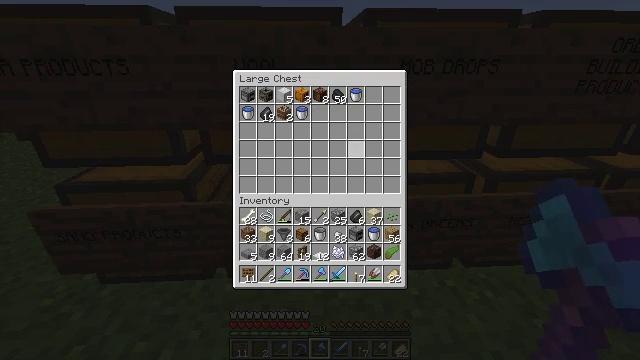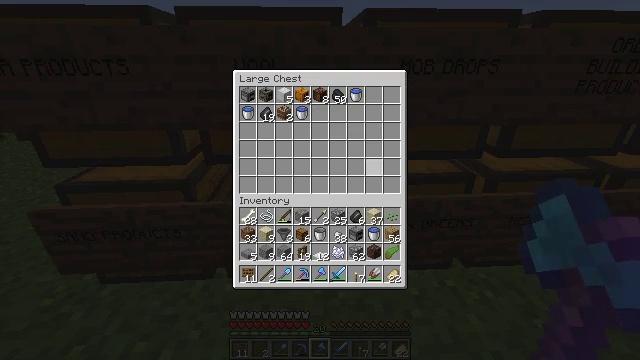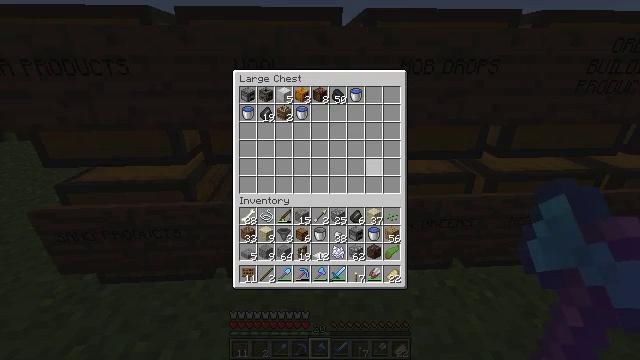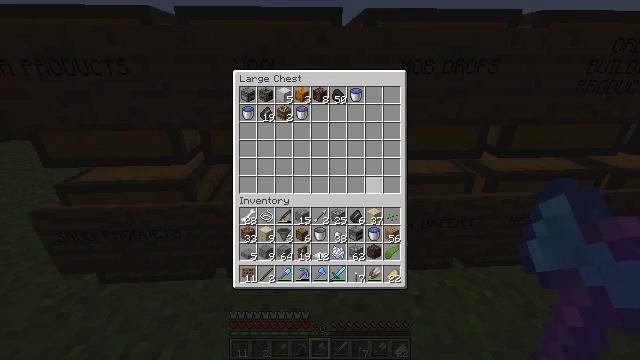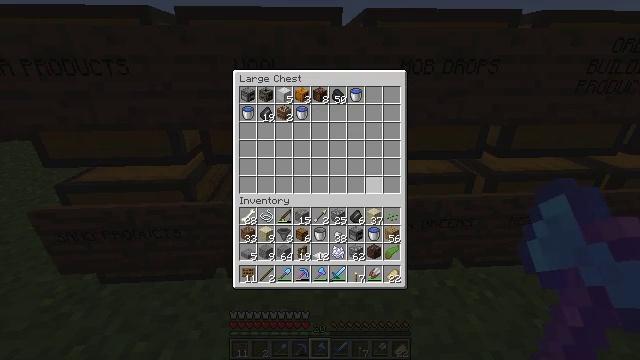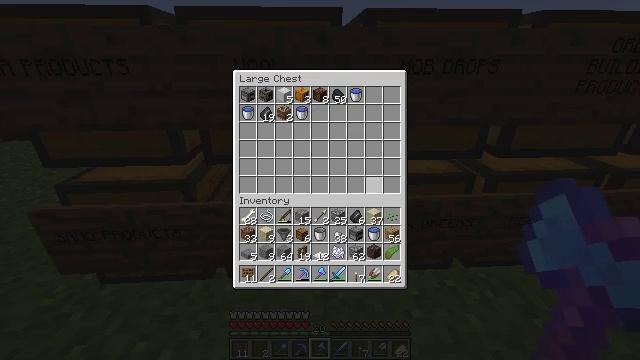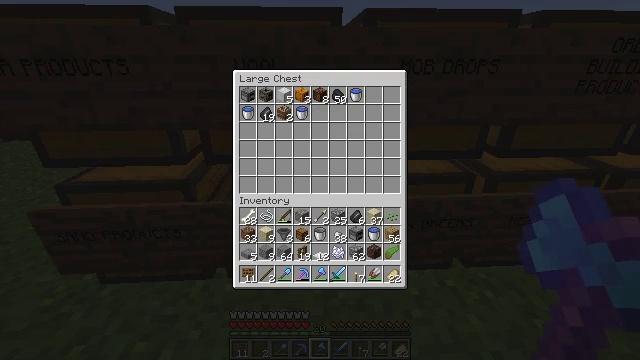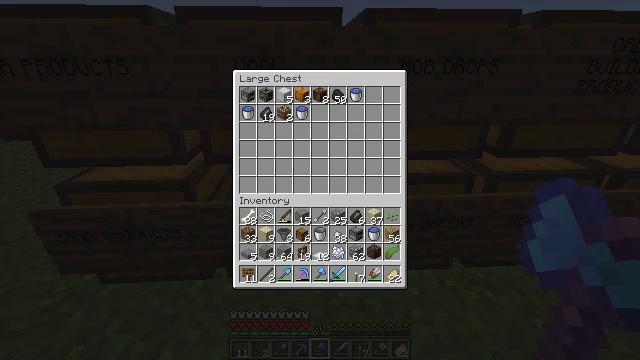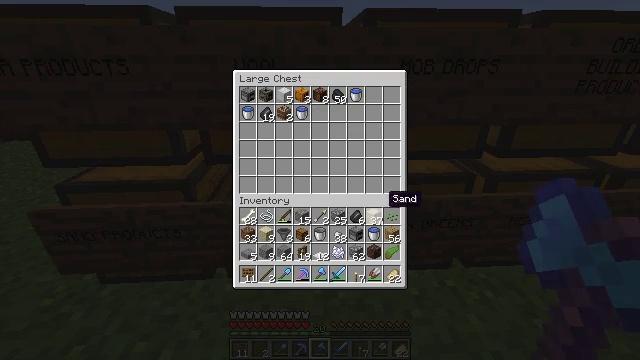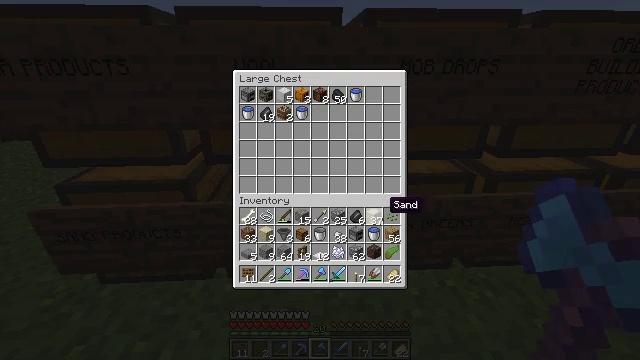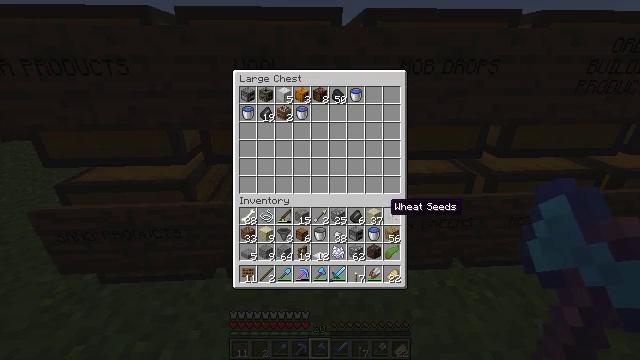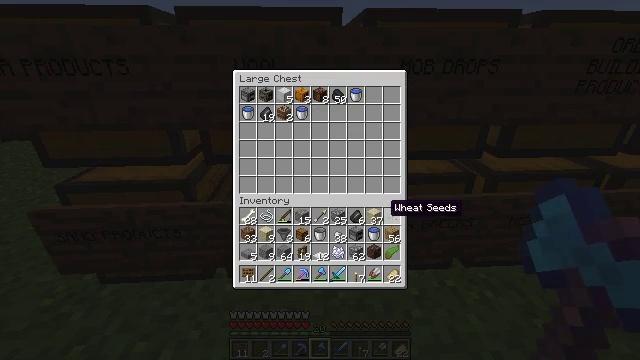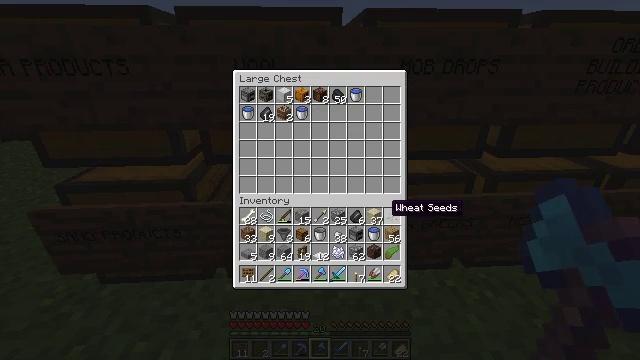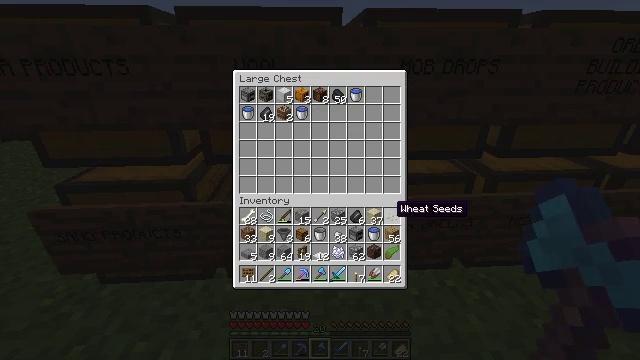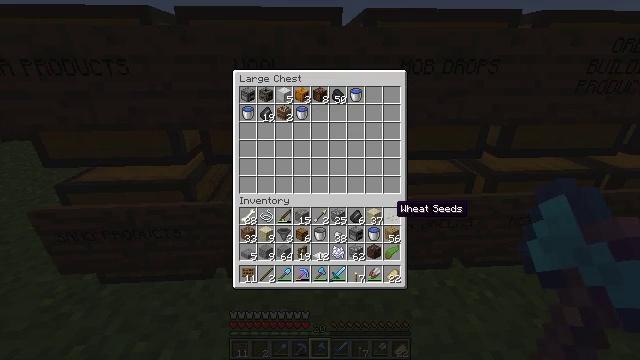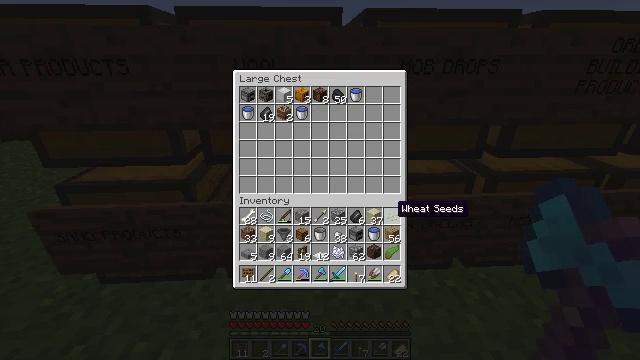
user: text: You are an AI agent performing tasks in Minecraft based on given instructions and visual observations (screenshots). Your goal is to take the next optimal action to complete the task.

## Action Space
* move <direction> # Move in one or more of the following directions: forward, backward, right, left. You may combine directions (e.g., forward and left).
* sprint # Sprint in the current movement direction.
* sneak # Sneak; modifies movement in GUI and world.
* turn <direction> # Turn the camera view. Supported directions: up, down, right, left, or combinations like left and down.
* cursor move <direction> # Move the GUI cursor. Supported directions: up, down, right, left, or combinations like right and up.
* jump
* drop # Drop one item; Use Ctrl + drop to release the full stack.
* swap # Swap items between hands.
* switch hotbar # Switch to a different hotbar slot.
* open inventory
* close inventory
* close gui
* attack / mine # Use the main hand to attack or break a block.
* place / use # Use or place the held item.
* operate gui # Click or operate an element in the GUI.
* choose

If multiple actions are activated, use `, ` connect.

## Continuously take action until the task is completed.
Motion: motion action
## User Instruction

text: Mine the torch on the wall.
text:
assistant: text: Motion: cursor move right and down
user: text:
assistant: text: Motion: cursor move down
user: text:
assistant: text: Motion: cursor move down
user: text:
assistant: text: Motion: no_op
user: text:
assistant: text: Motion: cursor move down
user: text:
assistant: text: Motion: cursor move down
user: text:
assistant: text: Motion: no_op
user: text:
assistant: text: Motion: no_op
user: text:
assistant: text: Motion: no_op
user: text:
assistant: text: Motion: no_op
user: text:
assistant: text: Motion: no_op
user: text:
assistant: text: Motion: no_op
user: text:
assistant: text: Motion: no_op
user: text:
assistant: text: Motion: sneak
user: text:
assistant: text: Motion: sneak
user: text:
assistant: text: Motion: sneak
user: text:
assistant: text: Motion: sneak
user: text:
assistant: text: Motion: sneak
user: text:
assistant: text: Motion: sneak
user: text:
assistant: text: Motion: sneak
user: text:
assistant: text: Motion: sneak
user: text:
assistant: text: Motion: sneak
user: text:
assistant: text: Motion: sneak
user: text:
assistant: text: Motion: sneak
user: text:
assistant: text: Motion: sneak
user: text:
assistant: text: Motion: sneak
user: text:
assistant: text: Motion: sneak
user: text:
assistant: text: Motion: sneak
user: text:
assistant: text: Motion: sneak
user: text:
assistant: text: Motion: sneak